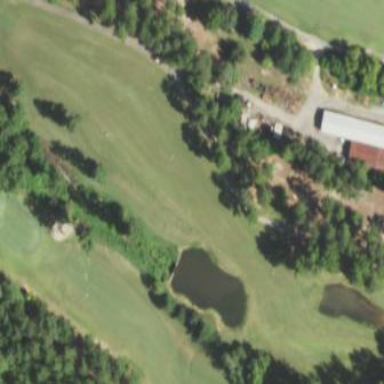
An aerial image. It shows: Golf fairway surrounded by grass.